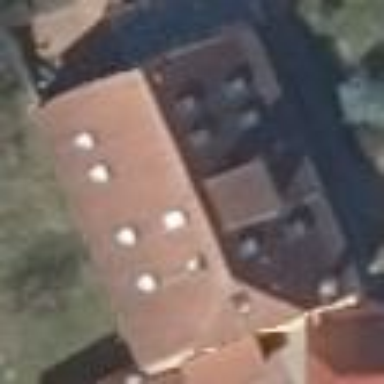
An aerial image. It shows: Hotel building.